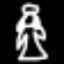
Label: angel